Question: I am trying to identify a circle in this picture using OpenCV in python:

I got this image using a web cam.
There is a logo inside of this gray circle also.That logo has same color of outer of circle (black)
I want to separate this gray circle and black background and draw a sharp line around the circle.
How can I proceed?
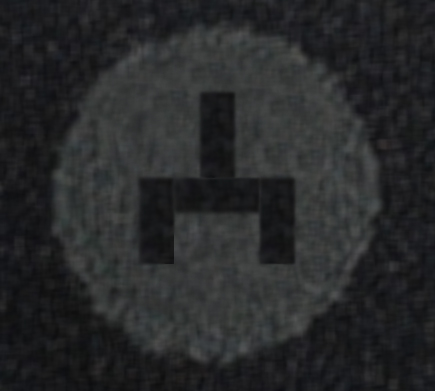
Answer: Another a approach could be to filter your image with a median filter. It reduces the noise and preserve edges. After that you can do a binarization with a fixed 'threshold' (you have a nice bimodale histogram) and perform 'findContours' after that. Then you could calculate the 'minEnclosingCircle' or use 'fitEllipse' or whatever you want to achieve.
'''
# Blur the image to supress artefacts
# in the binary image while preserving edges
median = cv2.medianBlur(imgray,15)
# Do a global thresholding
ret, thresh = cv2.threshold(median,0,255,cv2.THRESH_BINARY + cv2.THRESH_OTSU)
#Copy image to show binary image (findContours maipulates source)
copy =thresh.copy()
#Detect just external contours
im2, contours, hierarchy = cv2.findContours(copy, cv2.RETR_EXTERNAL, cv2.CHAIN_APPROX_SIMPLE)
height, width, channels = src.shape
#Image for displaying contour
drawing = np.zeros((height, width, 3), dtype='uint8')
#No loop needed, just one external contour
#Draw contour, minimal enclosing circle and ellispe
cv2.drawContours(drawing,contours,0,(255,0,0))
(x,y), radius = cv2.minEnclosingCircle(contours[0])
center = (int(x),int(y))
cv2.circle(drawing,center,int(radius),(0,0,255))
ellipse = cv2.fitEllipse(contours[0])
cv2.ellipse(drawing,ellipse,(0,255,0),1)
cv2.imshow("Binary", thresh)
cv2.imshow("Median", median)
cv2.imshow("Contour", drawing)
'''
<URL>
<URL>
<URL>
Here are the results with the contour in , the minEnclosingCircle in and the Ellipse in .
<URL>